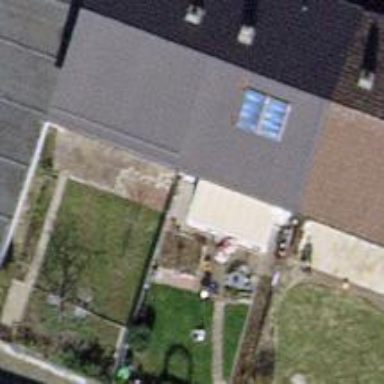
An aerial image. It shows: Terrace building.